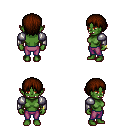
a pixel art fantasy rpg character, female body template, orc, green skin, steel arm armor, magenta pants, brown plain hairstyle, bracelets, four views (front, back, left, right), 2x2 character sprite sheet, small pixel art, hard edges, no anti-aliasing